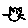
Label: cat